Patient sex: M
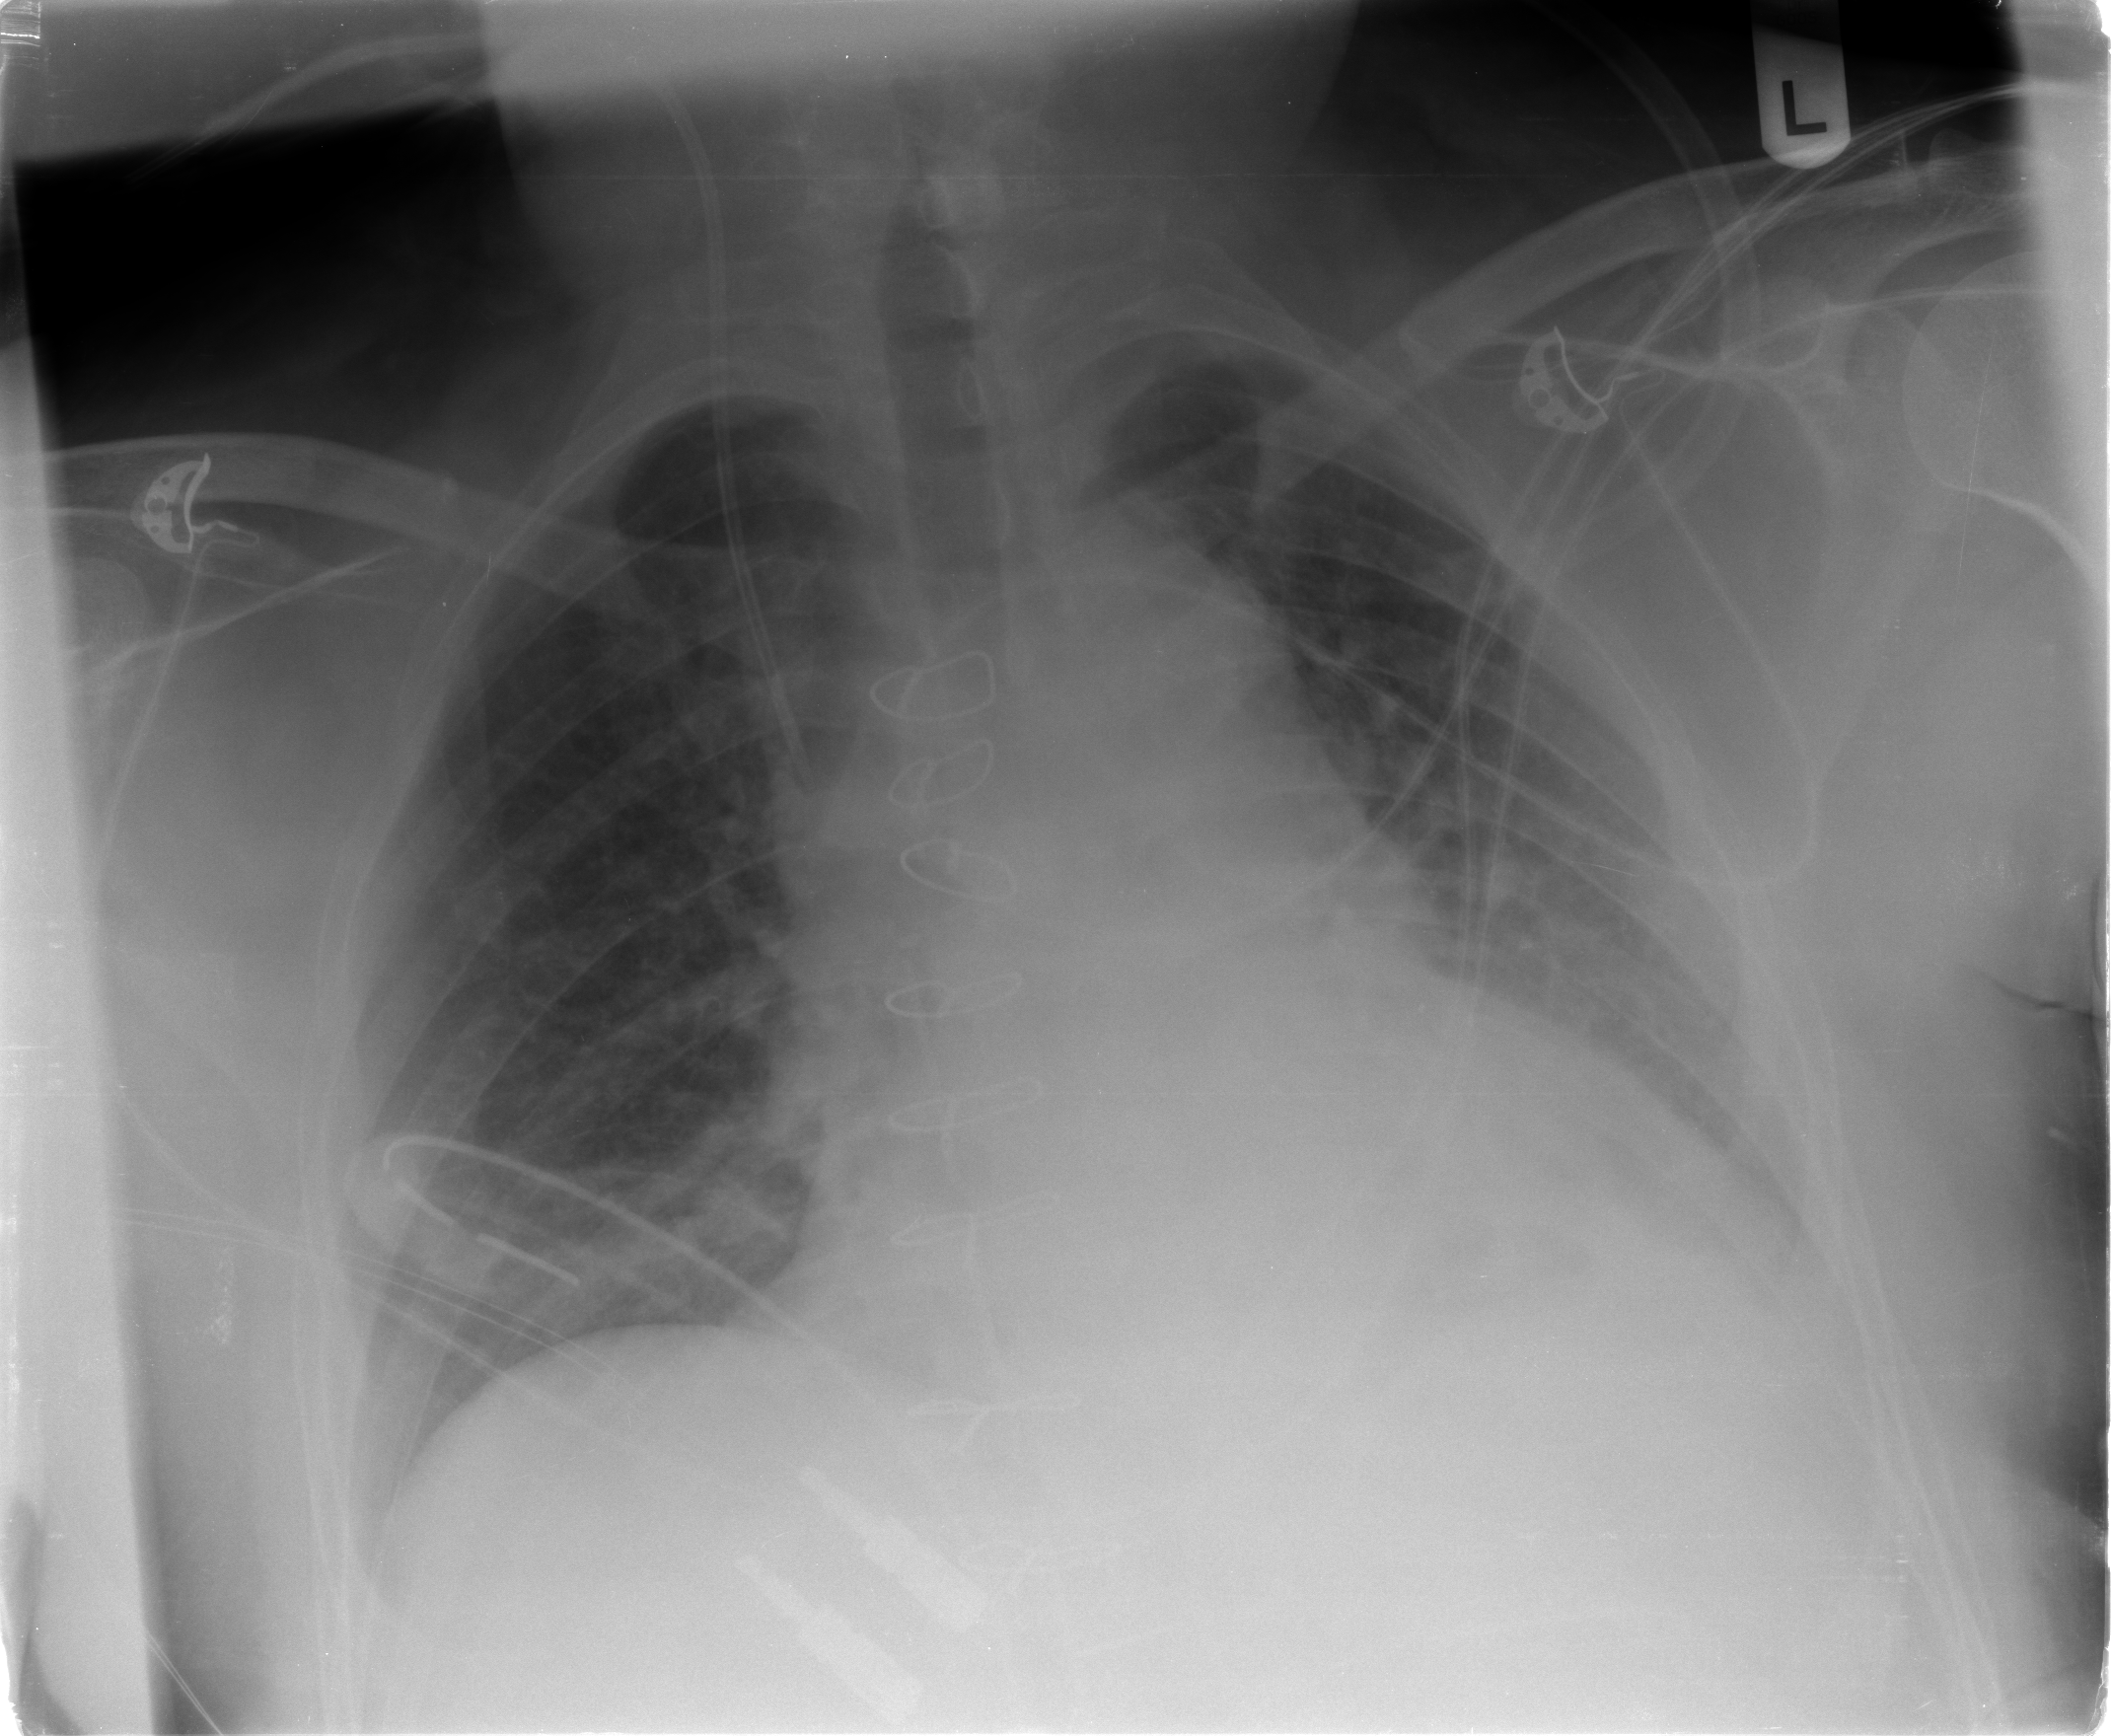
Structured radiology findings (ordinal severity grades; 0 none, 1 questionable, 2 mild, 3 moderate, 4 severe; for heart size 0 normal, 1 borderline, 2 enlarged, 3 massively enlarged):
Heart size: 2
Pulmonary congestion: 2
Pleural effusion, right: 0
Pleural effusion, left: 2
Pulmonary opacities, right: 0
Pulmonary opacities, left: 0
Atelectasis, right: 2
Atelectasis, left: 2